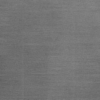
Label: dusty